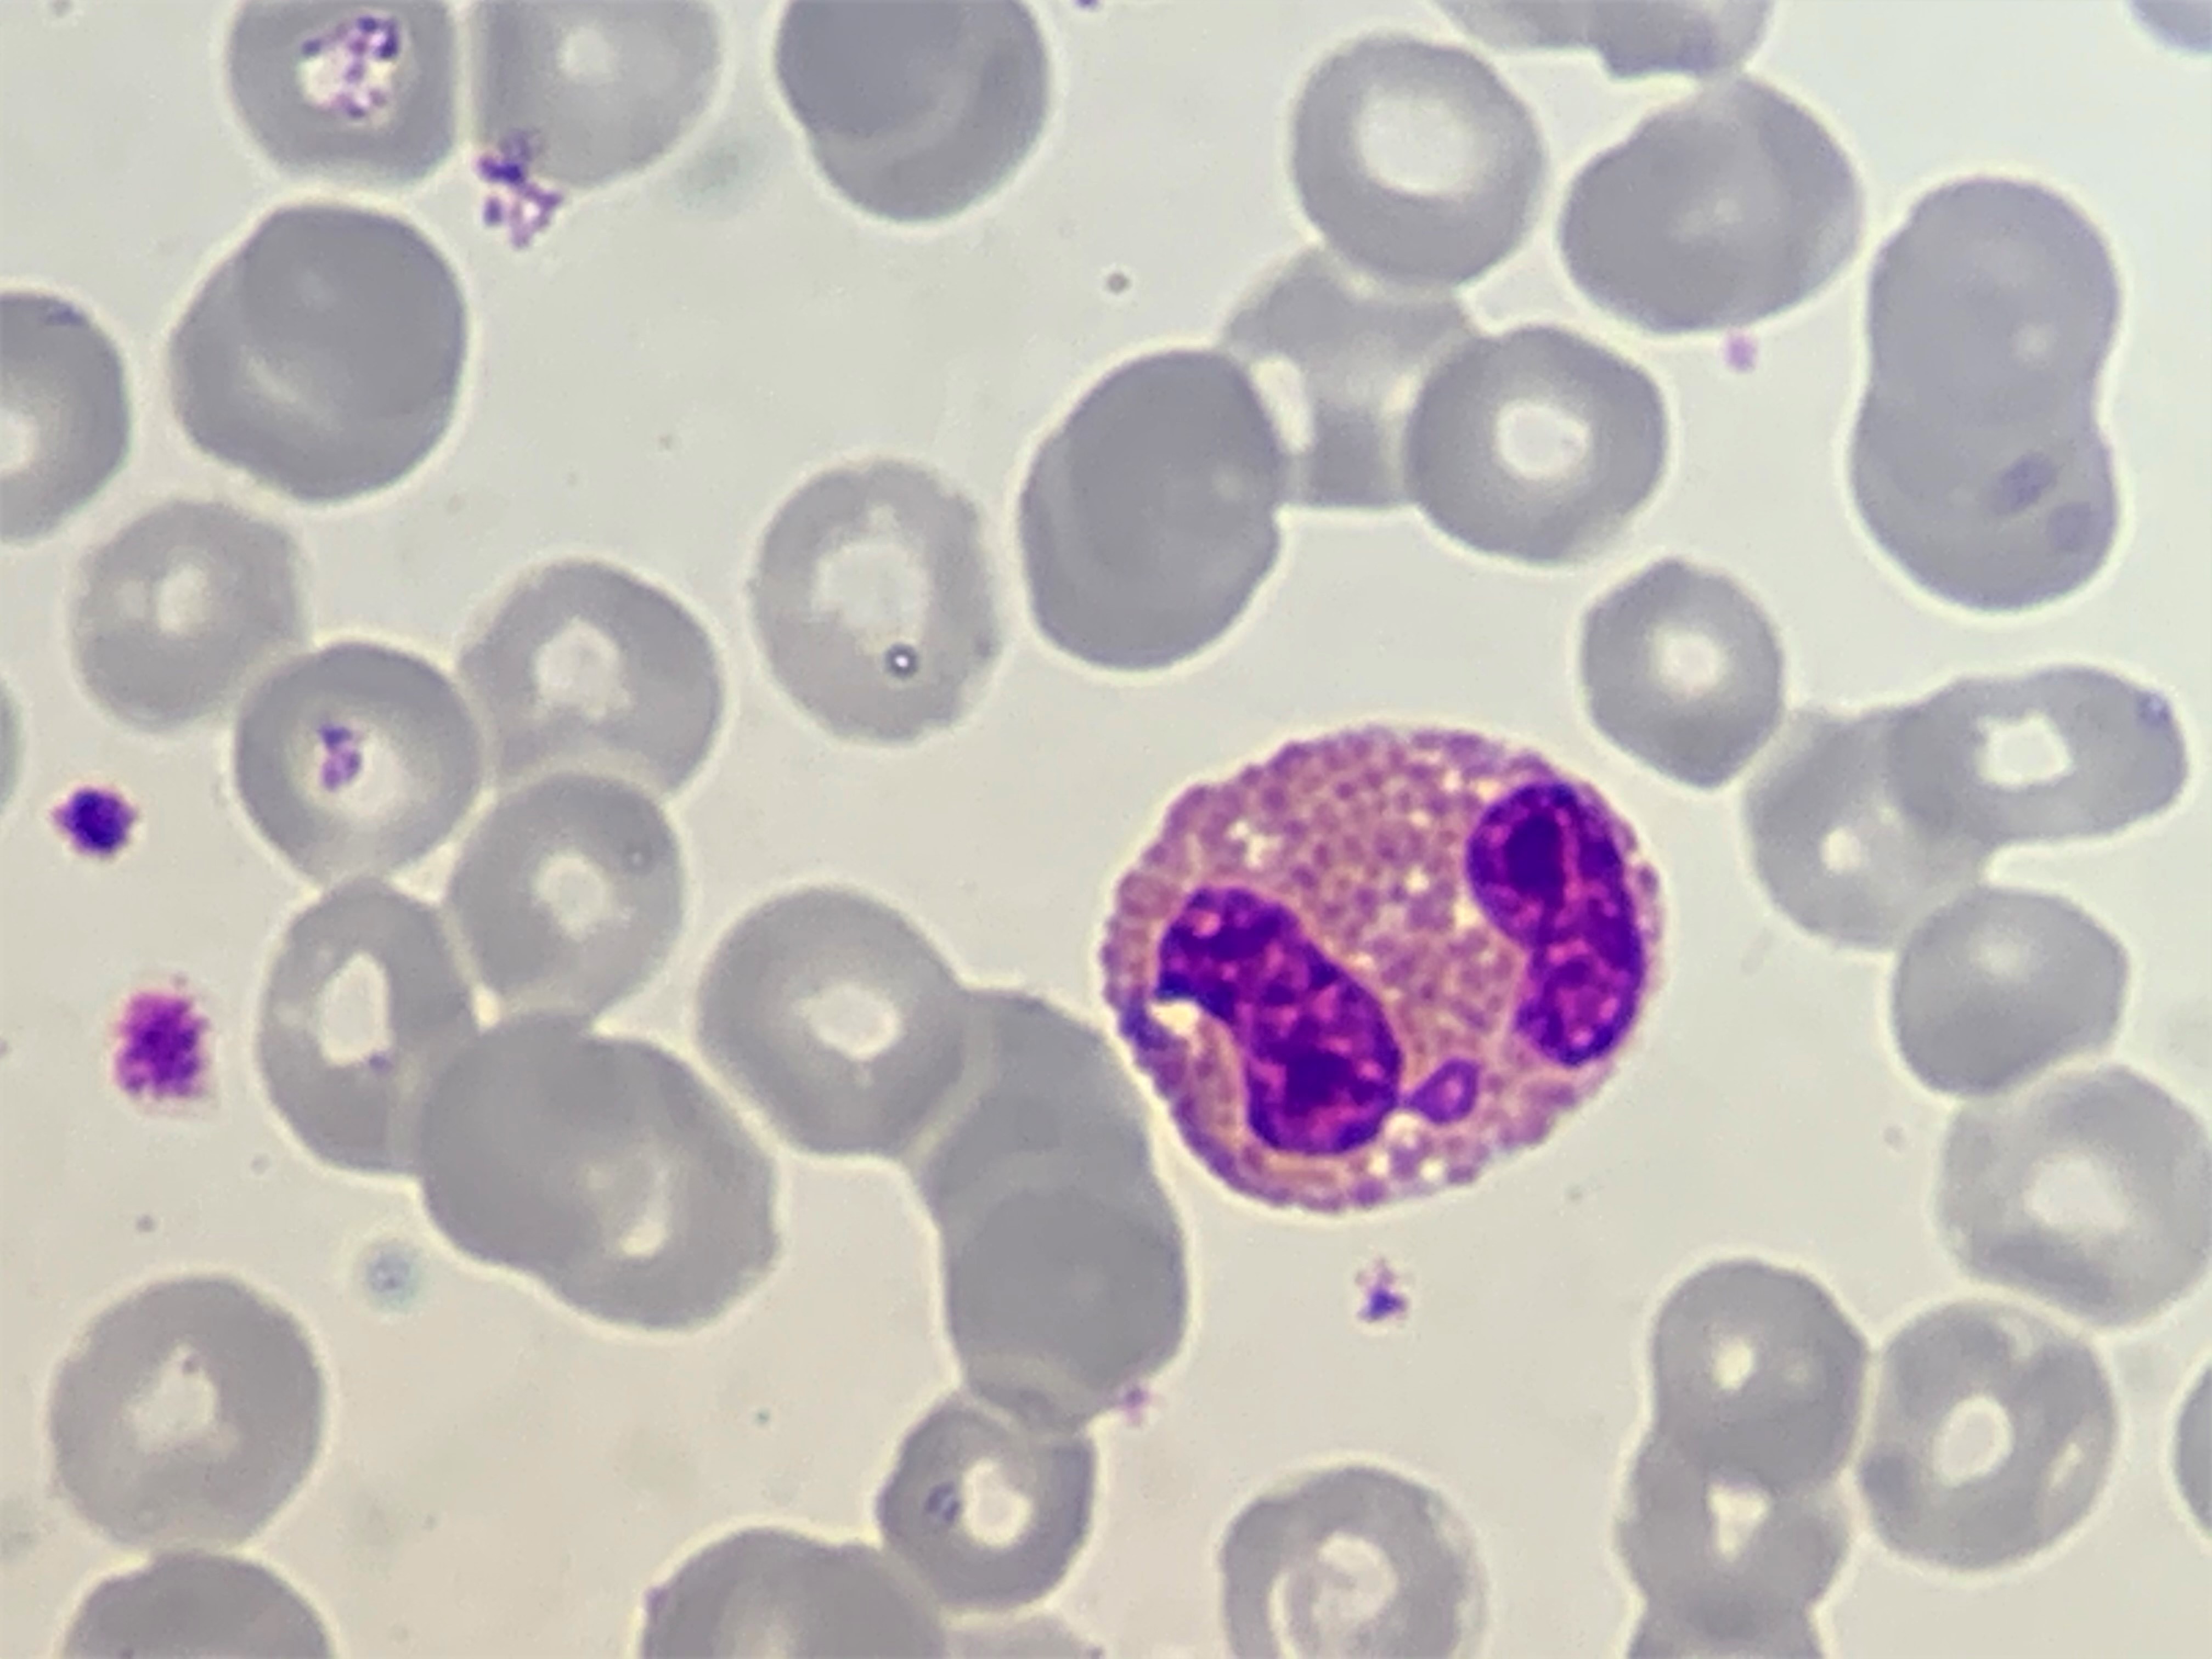
Cell type: EOSINOPHILS